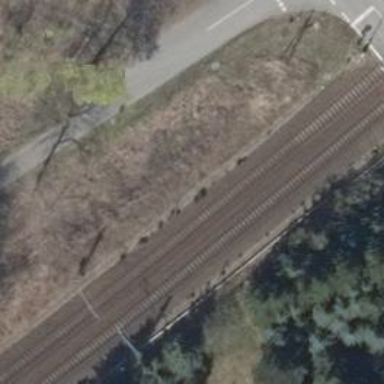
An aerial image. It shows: Railway track with contact lines for electrification.